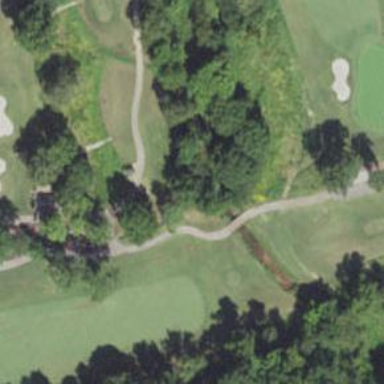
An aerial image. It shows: Asphalt service road that appears to be golf cart path.